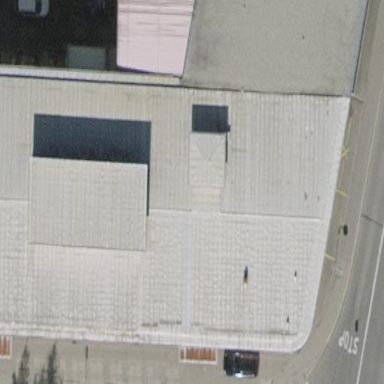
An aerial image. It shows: Warehouse building.